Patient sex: F
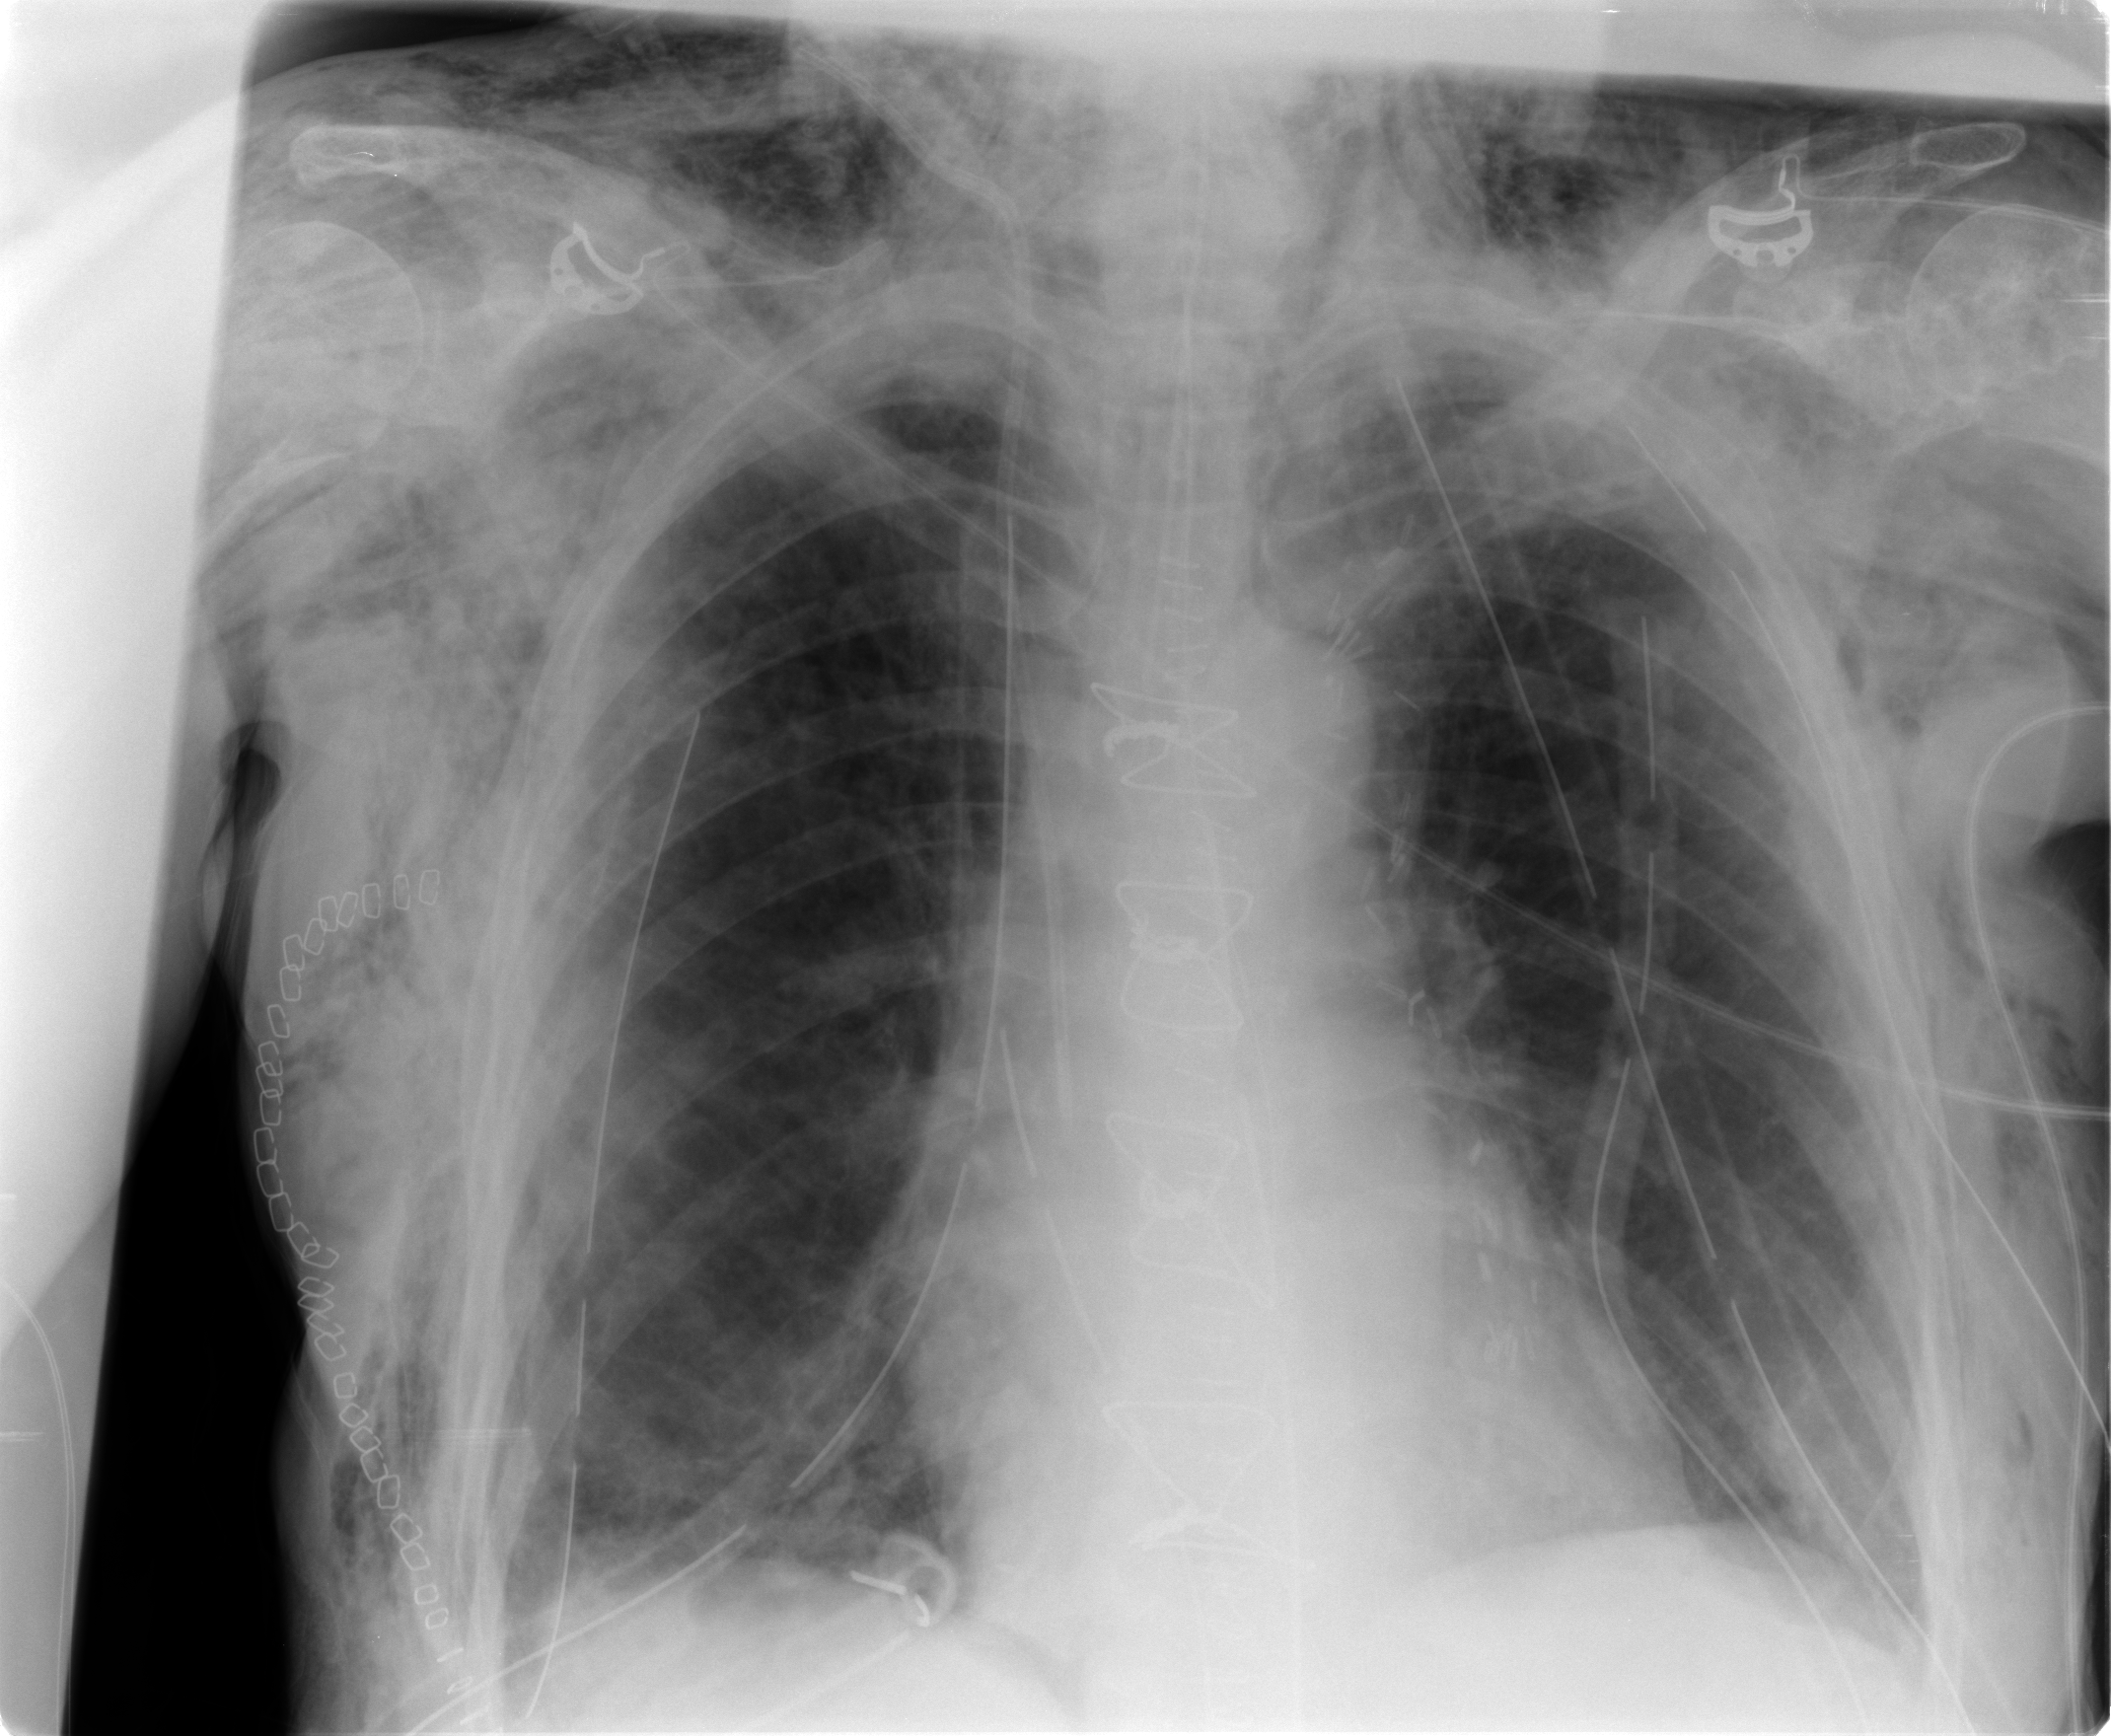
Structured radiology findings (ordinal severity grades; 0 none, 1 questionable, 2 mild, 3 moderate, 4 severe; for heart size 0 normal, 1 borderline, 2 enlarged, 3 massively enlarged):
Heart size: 0
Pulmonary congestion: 1
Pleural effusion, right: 0
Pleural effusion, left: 0
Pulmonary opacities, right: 0
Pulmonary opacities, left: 0
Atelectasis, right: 2
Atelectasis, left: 0